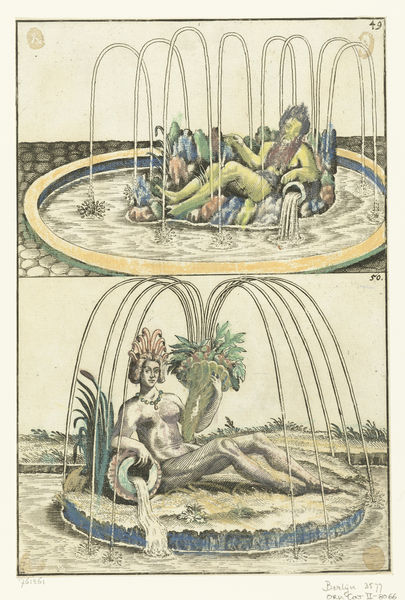
Titel: Twee fonteinen onder elkaar
Künstler: Georg Andreas Böckler
Standort: Amsterdam
Institution: Rijksmuseum
Schlagwörter: akt, blau, gott, kopf, laub, mann, nackt, wasser, bunt, frau, zeichnung, obst, rot, bart, füllhorn, signatur, schilf, krone, brunnen, krug, springbrunnen, vase, liegen, farbe, grafik, lehnen, zahlen, druck, entwurf, fontäne, muschel, wasserbecken, flüsse, neptun, poseidon, flussgott, zahen, 50, 49, grüner mann, lehenn